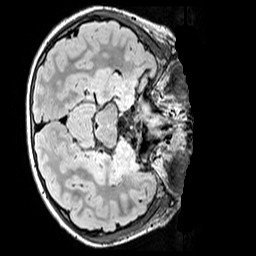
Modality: FLAIR
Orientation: axial
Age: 9
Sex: male
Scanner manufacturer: siemens
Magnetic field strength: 3 T
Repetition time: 5 s
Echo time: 0.388 s